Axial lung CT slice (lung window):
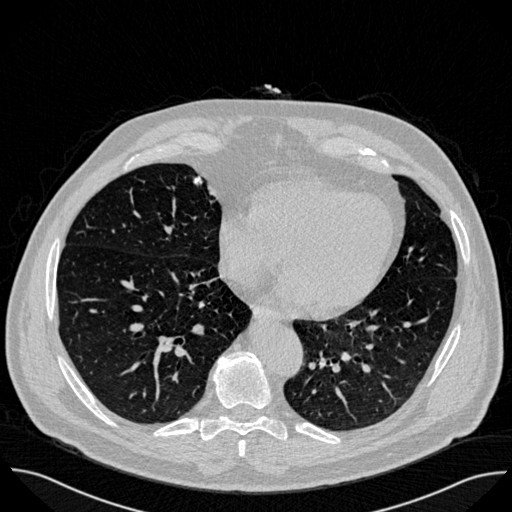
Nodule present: yes
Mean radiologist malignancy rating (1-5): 1